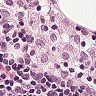
Metastatic tissue present: no